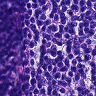
Metastatic tissue present: no